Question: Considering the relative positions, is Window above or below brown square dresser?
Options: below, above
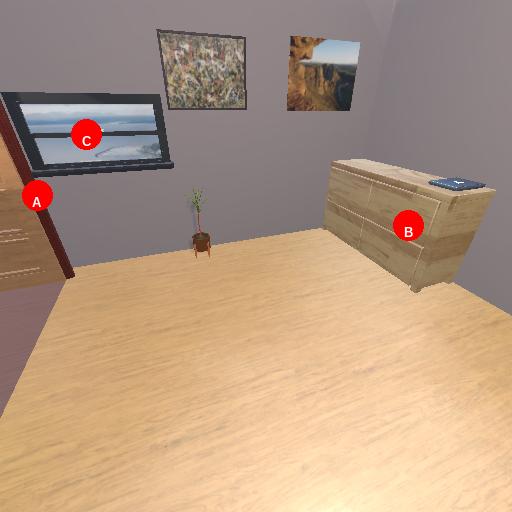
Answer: below